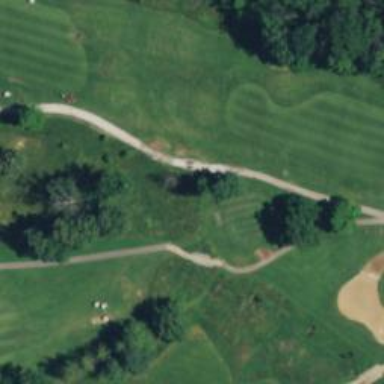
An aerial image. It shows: Grass area designated as golf tee.